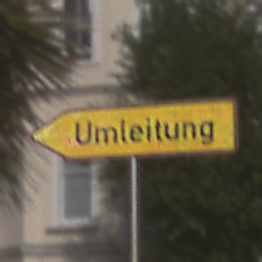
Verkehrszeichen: UmleitungswegweiserLinksweisend
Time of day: MorningAfternoon
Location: Outdoor (Urban)
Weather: PartlyCloudy
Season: NotSpecified
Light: Natural